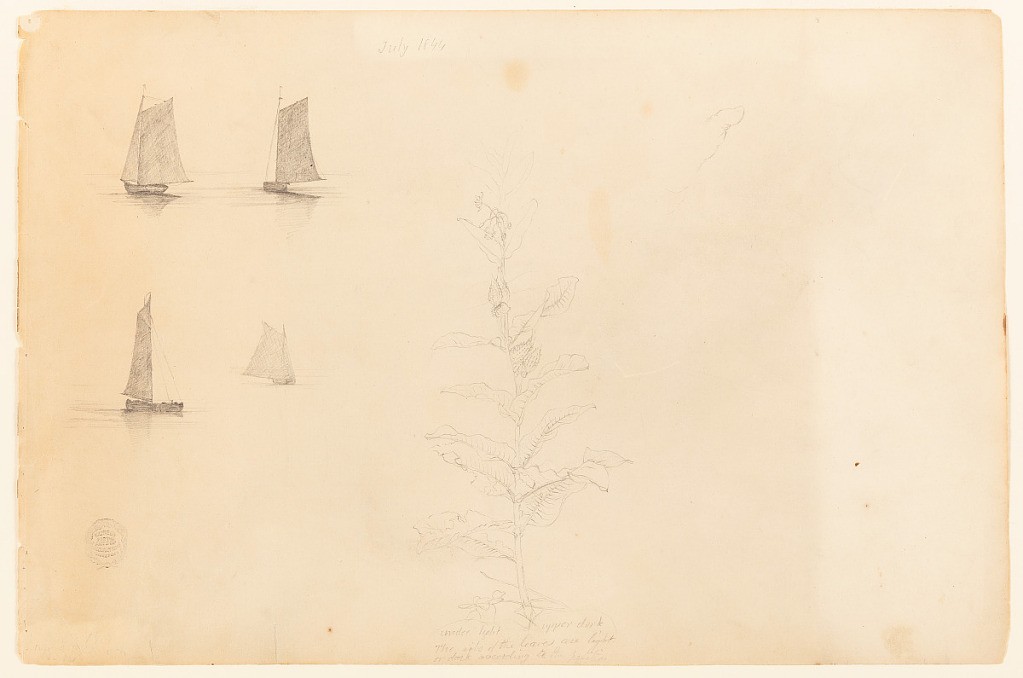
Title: Mixed Sketches, Catskill, New York
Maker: Frederic Edwin Church, American, 1826–1900
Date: July 1844
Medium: Graphite on tan wove paper
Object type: Drawing
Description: Mixed sketches showing four views of gaff-rigged Hudson River sloops seen obliquely or in profile at left, a plant with small blossoms at its crown at center, and at right, the outline of a thumb.